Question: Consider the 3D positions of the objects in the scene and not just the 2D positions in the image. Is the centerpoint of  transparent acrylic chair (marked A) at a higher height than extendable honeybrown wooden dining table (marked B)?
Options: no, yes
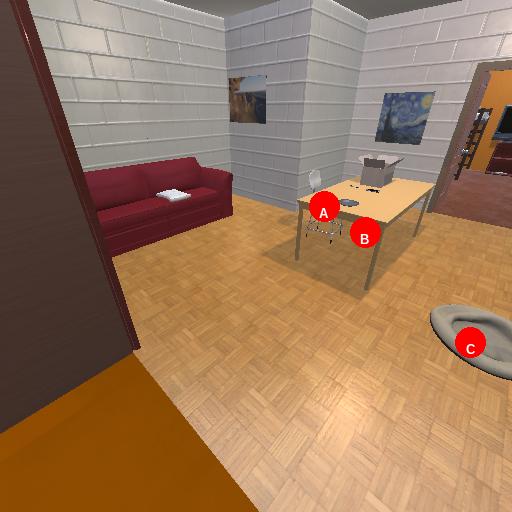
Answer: no